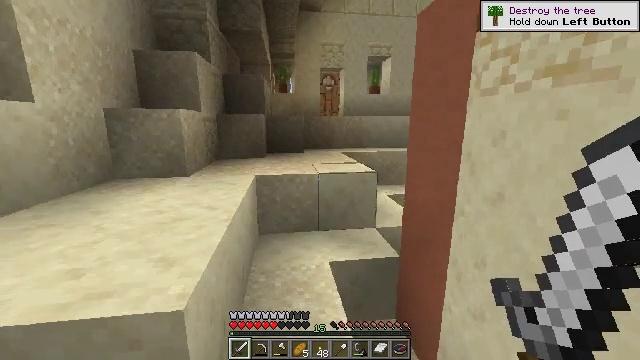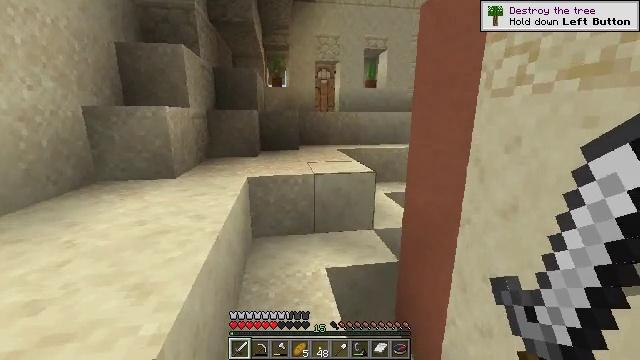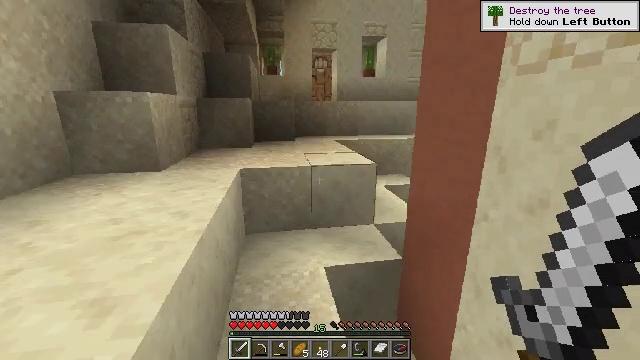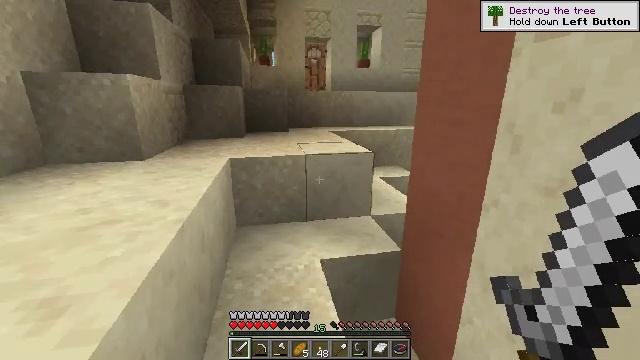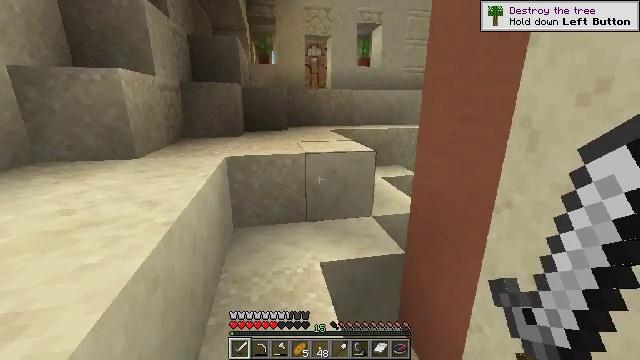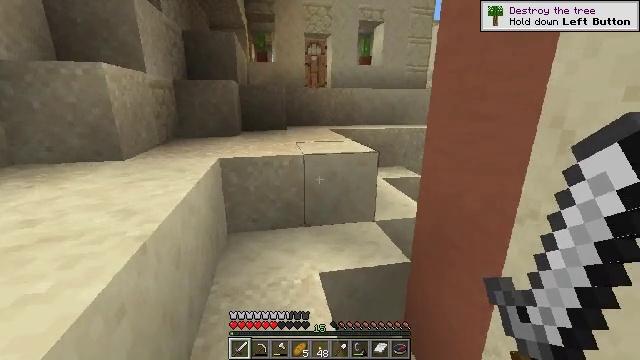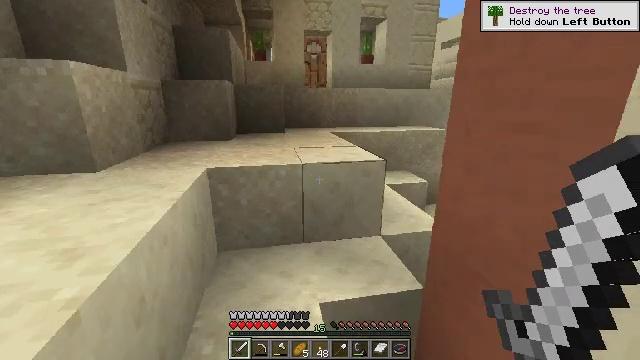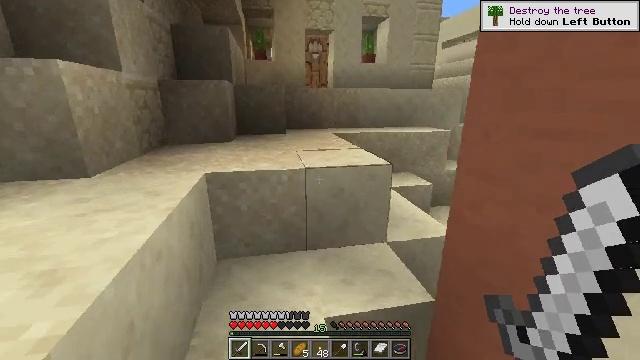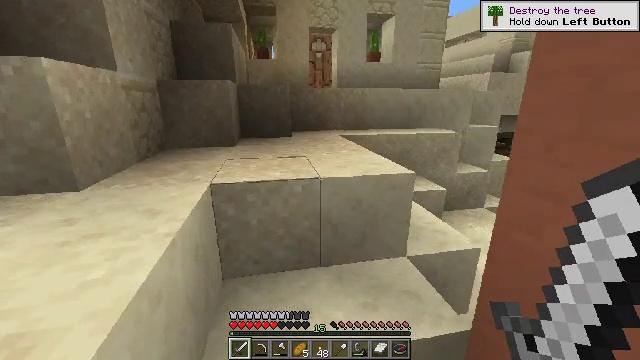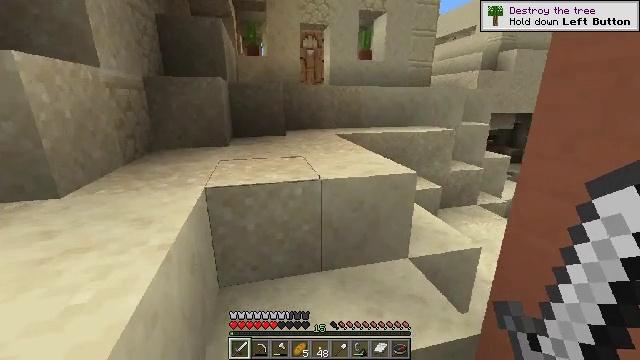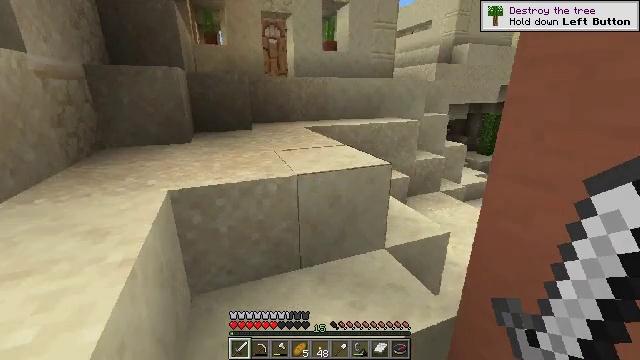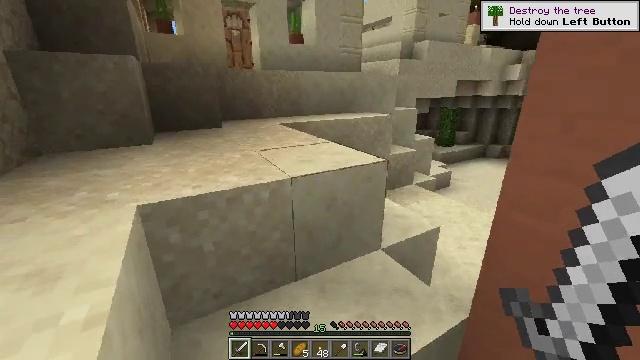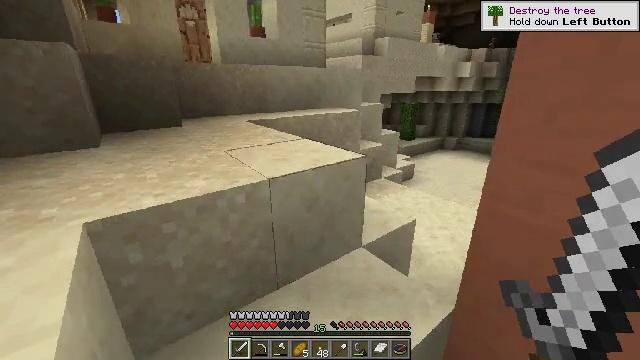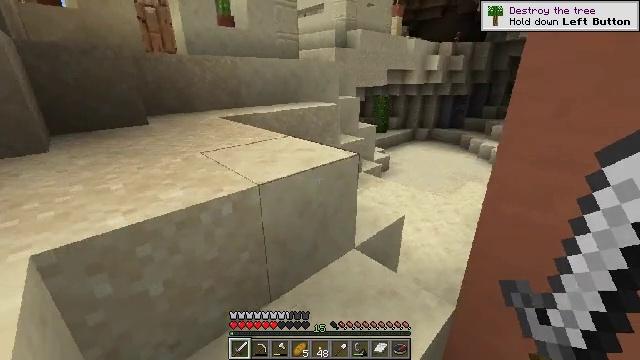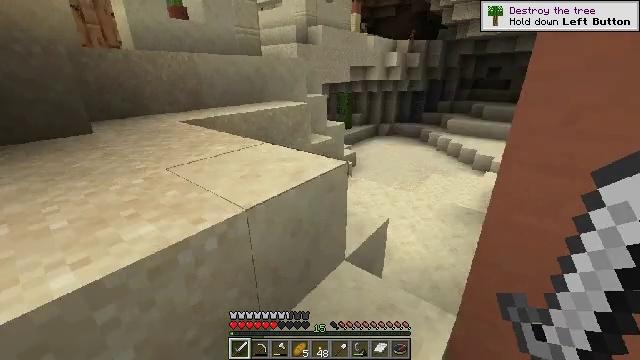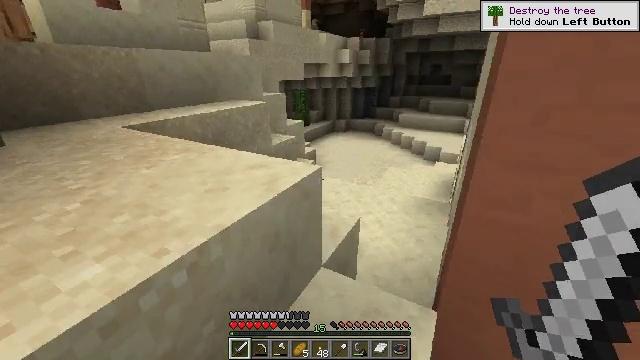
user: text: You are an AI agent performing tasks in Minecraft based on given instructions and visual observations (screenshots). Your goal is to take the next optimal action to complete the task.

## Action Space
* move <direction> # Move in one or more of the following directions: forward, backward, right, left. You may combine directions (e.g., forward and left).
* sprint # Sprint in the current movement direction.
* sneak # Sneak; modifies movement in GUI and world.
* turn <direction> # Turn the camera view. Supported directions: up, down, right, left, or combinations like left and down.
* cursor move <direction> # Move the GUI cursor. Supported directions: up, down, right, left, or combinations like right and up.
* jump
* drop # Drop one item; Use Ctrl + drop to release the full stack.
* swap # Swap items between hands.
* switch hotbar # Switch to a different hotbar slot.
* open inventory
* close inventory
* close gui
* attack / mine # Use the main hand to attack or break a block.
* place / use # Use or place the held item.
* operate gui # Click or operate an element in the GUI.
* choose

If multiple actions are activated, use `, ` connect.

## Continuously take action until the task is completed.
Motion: motion action
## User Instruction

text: Harvest sea pickles while diving.
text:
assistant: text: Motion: move forward, turn right and down
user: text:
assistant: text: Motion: move forward, turn down
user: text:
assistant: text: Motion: move forward, turn right and down
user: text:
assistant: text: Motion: move forward
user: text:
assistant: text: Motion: move forward
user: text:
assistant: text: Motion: move forward
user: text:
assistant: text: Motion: move forward and move left
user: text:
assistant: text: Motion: move forward and move left
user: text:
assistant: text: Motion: move forward and move left, turn right
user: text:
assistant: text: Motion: move forward and move left, turn right and down
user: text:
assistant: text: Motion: move forward and move left, turn right and down
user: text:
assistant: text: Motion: move forward and move left, turn right
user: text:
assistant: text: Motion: move forward and move left, turn right and down
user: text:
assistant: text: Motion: move forward and move left, turn right
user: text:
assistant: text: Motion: move forward and move left, turn right
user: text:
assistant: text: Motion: move forward and move left, turn right
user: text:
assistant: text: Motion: move forward and move left, turn right
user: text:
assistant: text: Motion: move forward and move left, turn right
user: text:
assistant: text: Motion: move forward and move left, turn right
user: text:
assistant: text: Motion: move forward and move left, turn right
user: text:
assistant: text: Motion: move forward and move left, turn right
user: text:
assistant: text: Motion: move forward and move left, turn right
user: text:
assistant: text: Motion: move forward and move left, turn right
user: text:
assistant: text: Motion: move forward and move left, turn right
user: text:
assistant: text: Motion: move forward and move left
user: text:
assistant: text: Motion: move forward and move left, turn right
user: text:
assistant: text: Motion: move forward and move left, turn right
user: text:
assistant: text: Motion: move forward and move left, turn right
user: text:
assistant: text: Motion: move forward and move left
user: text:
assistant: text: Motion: move forward and move left, turn right